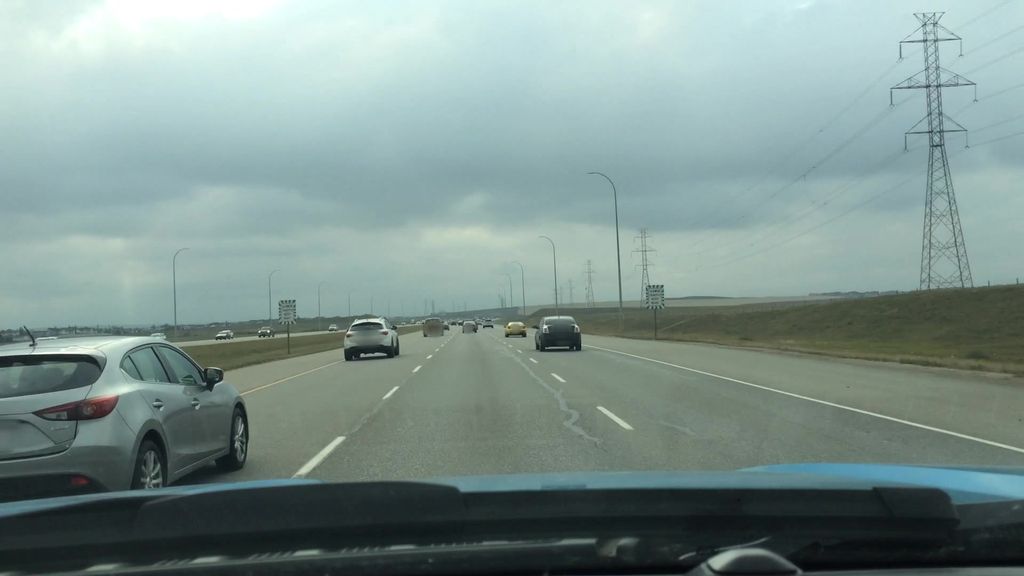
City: calgary